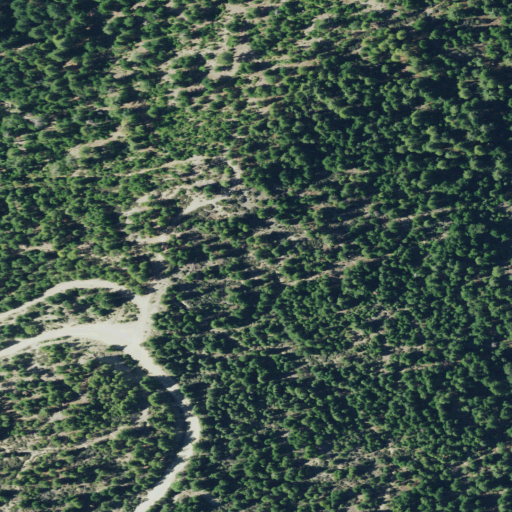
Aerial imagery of ridge(s) in California named Middle Ridge containing grassland, open development, low intensity development, medium intensity development, and shrub